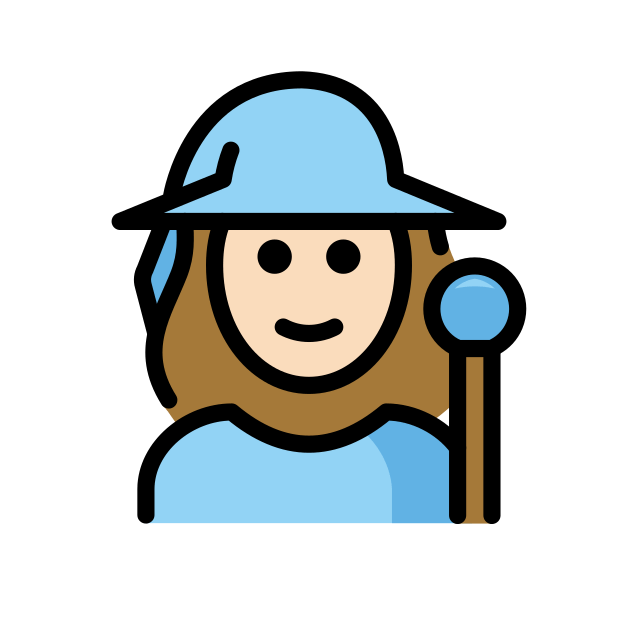
woman mage: light skin tone